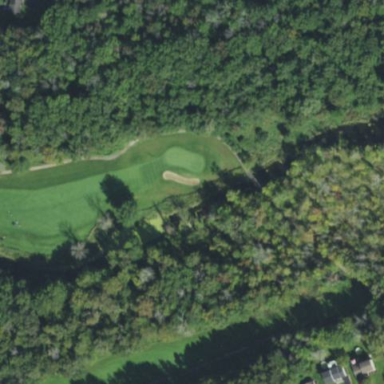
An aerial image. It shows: Scenic golf fairway.